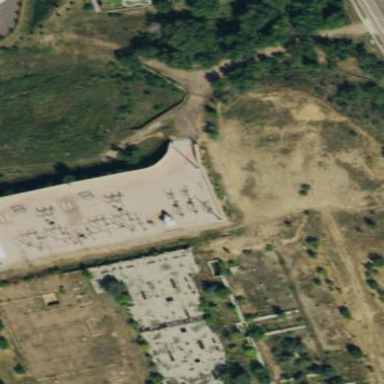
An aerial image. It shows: Power substation.